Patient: sex M, age 65
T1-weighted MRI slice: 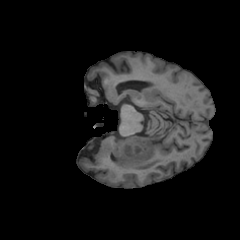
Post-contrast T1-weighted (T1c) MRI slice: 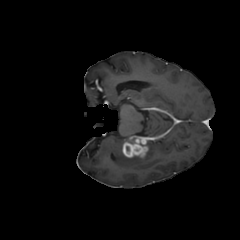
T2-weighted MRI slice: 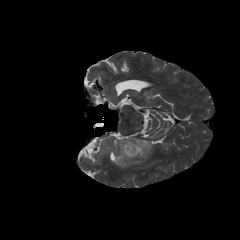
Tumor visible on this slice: yes
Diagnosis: Glioblastoma, IDH-wildtype
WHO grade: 4